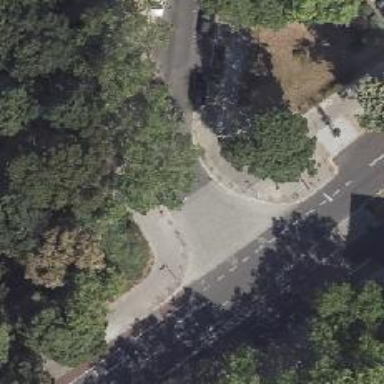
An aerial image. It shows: Unmarked crossing on footway.